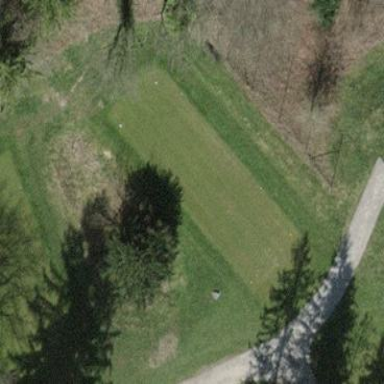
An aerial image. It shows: Golf tee.